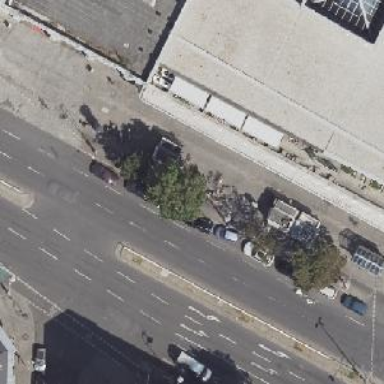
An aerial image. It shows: Footway tunnel passing through building.